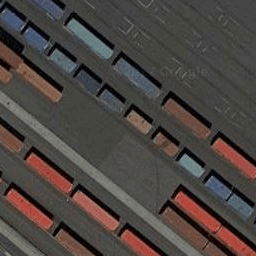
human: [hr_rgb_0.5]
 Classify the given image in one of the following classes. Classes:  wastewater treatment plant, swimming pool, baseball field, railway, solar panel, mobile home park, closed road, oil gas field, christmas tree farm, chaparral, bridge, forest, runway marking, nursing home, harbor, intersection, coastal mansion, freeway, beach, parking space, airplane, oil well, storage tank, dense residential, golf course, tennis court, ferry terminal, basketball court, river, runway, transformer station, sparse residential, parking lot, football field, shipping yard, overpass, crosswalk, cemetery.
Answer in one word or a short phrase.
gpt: shipping yard